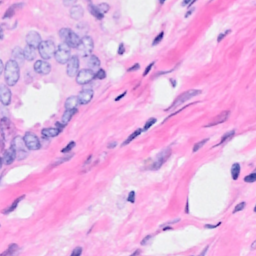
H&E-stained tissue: Breast